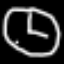
Label: clock